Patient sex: M
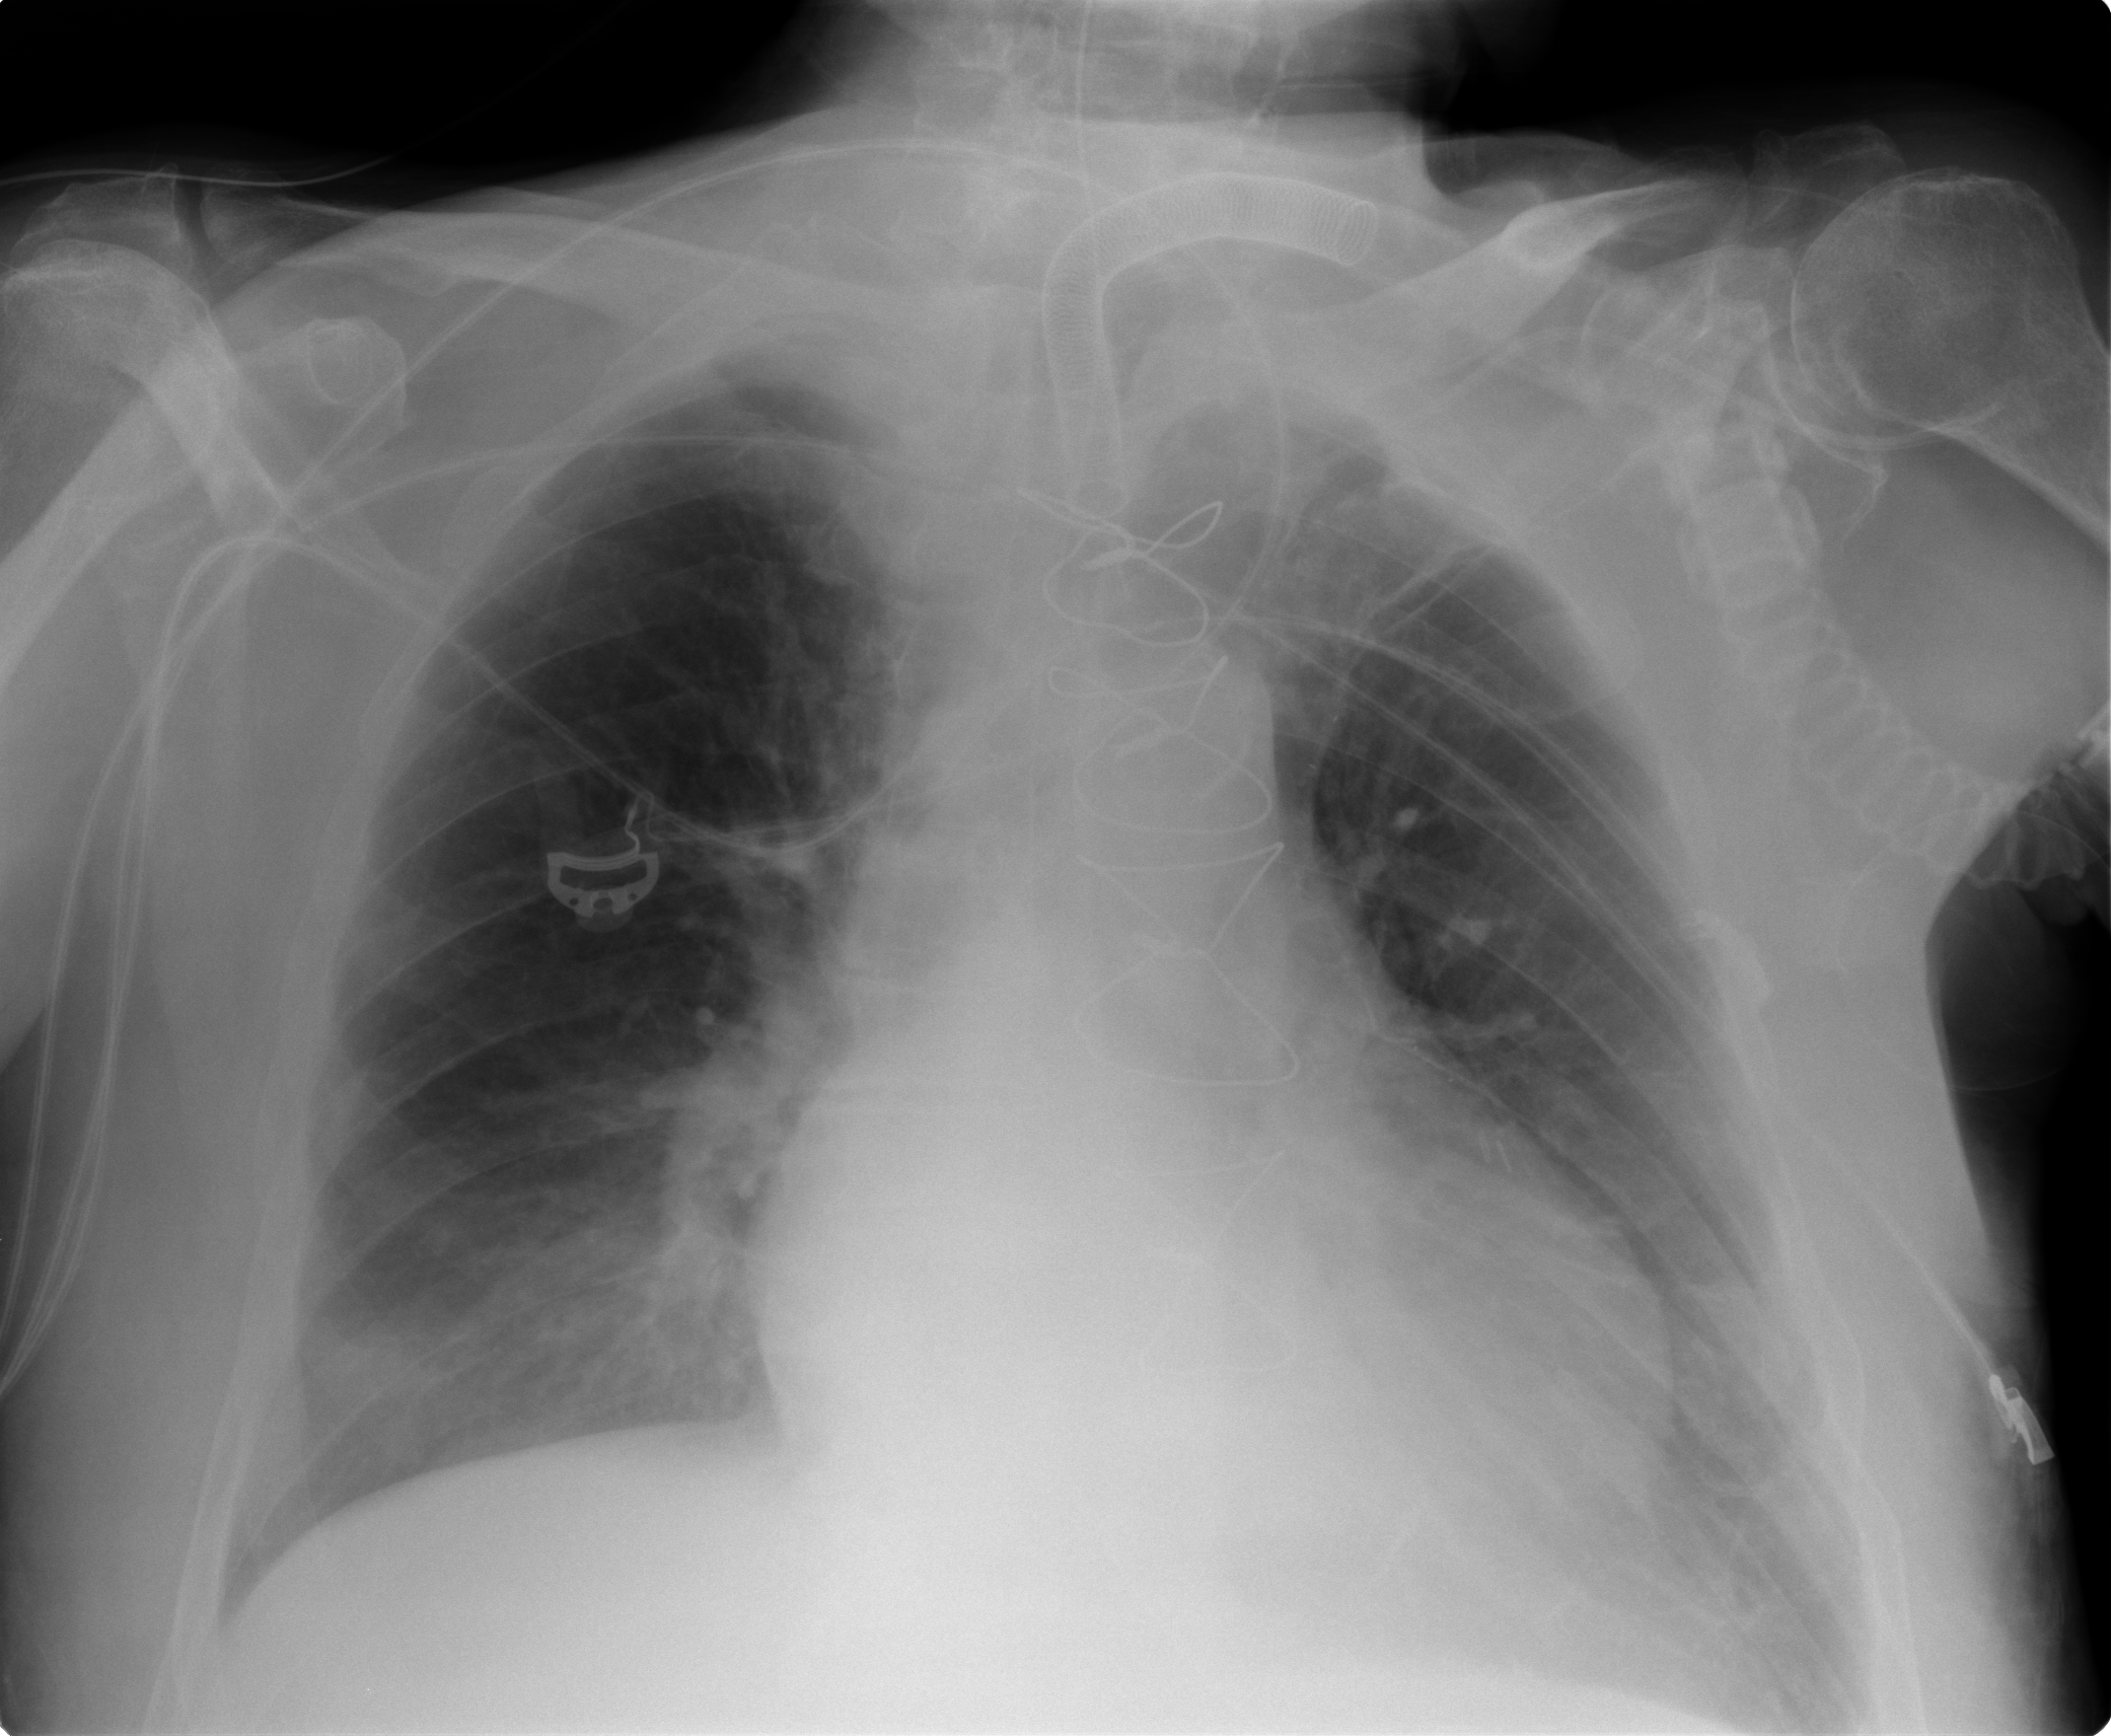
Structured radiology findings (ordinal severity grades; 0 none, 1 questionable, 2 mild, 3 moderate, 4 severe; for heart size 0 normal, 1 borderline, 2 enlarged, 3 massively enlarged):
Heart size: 1
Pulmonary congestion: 2
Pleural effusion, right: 1
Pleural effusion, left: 1
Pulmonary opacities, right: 0
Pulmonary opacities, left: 0
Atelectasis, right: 2
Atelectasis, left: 2